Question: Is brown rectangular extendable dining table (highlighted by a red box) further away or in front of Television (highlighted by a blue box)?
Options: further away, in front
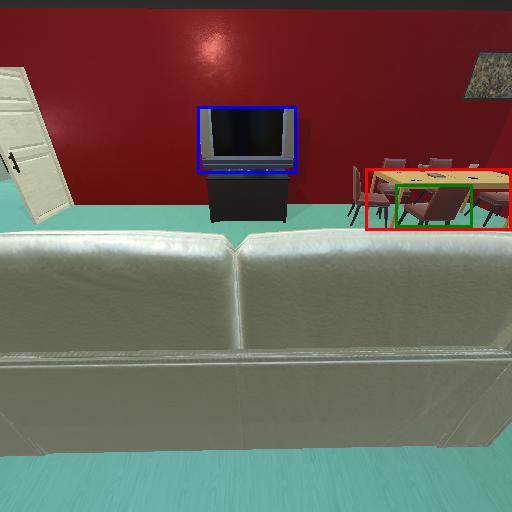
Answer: further away